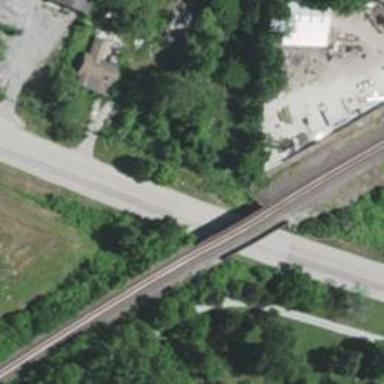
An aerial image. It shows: Bridge over railway line.